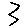
Label: zigzag